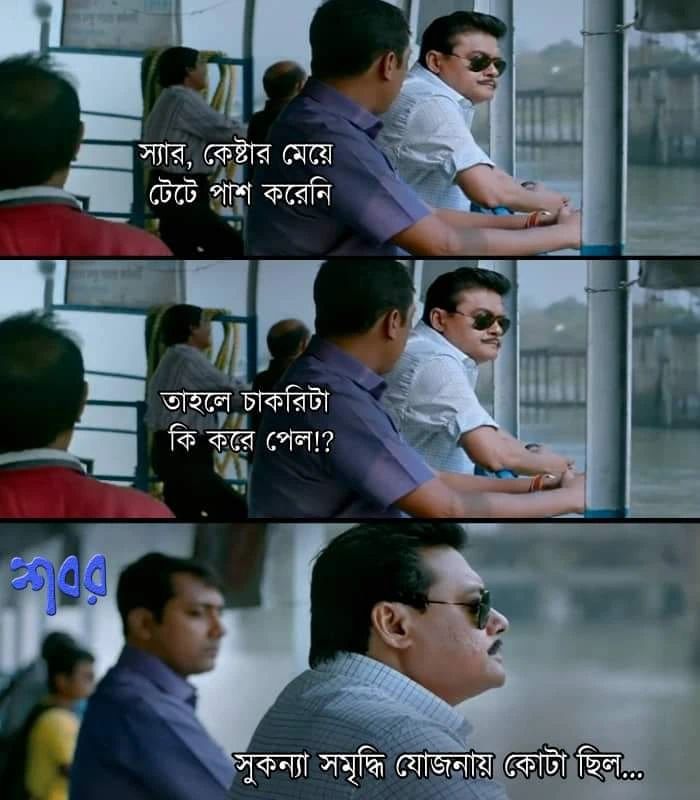
Text: স্যার, কেষ্টার মেয়ে টেটে পাশ করেনি তাহলে চাকরিটা কি করে পেল!? সুকন্যা সমৃদ্ধি যোজনায় কোটা ছিল....
Label: Hate
Hate category: Political
Targeted group: Organization